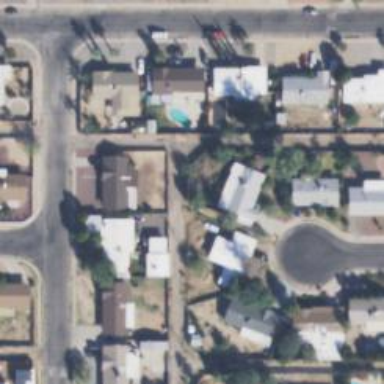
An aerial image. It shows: Alleyway designated as service road.